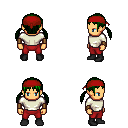
a pixel art fantasy rpg character, male body template, human, tanned skin, white long-sleeve shirt, red pants, green twin-tailed hairstyle, red bandana, leather bracers, black shoes, four views (front, back, left, right), 2x2 character sprite sheet, small pixel art, hard edges, no anti-aliasing